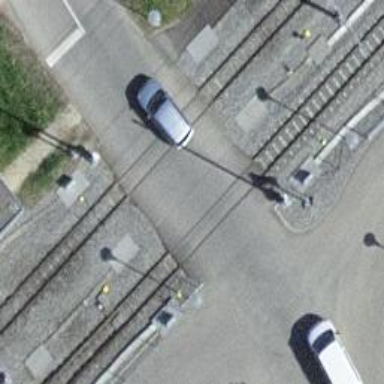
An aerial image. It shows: Narrow-gauge railway track electrified by contact line.